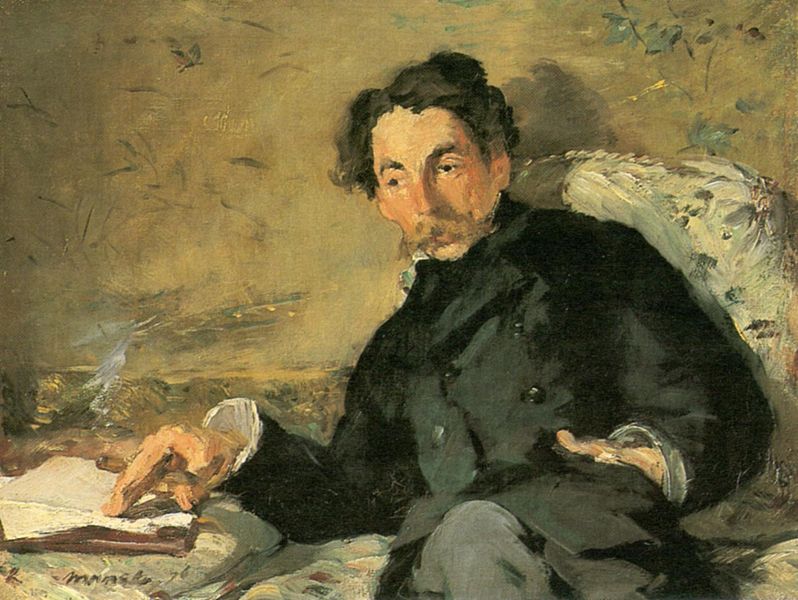
Titel: Portrait de Stéphane Mallarmé
Künstler: Édouard Manet
Standort: Paris
Institution: Musée d'Orsay
Schlagwörter: baum, berg, blätter, dunkel, feder, gemälde, hand, mann, schatten, vogel, weiß, wolken, gelb, grün, impressionismus, ocker, sitzen, blumen, braun, bunt, daumen, dunkelbraun, finger, frankreich, frisur, grau, haar, hell, hintergrund, licht, mund, nase, ohr, orange, rücken, schwarz, stirn, stuhl, tisch, türkis, blick, blüten, rot, beige, malerei, muster, alt, anzug, bart, hemd, hose, jacke, schnurrbart, wand, augen, gesicht, inkarnat, kragen, mensch, stein, ärmel, bildnis, hals, herr, hände, innenraum, portrait, porträt, signatur, öl, natur, pastos, rauch, haare, mantel, pose, sessel, sitzend, innen, augenbrauen, frontal, kinn, knopf, kontrast, locken, ohren, rosa, scheitel, beine, schrift, wangen, papier, sofa, ecke, liegen, sitz, fels, französisch, lehnen, querformat, kissen, frack, schnäuzer, duktus, schnurbart, tapete, impressionistisch, rauchen, zigarre, dichter, brauen, pupillen, floral, lesen, manet, bett, nachdenklich, knie, zeigen, knöpfe, nachdenken, gehrock, revers, schnauzbart, schnauzer, selbstporträt, jacket, courbet, buch, denken, lehnstuhl, münchen, dreiviertel, seite, uniform, buchstaben, schriftsteller, selbstbildnis, literat, manschette, manschetten, tasche, flora, schmetterling, älter, nietzsche, stift, poster, musterung, seiten, verschwommen, männlich, zigarette, brief, raucher, fauna, manteltasche, buck, blaue hose, geknöpft, doktor, franzose, innehalten, blättern, lektüre, jackentasche, expresionismus, faune, tagebuch, hellhäutig, gau, liest, schurrbart, zweireiher, schauzbart, eingesteckt, eduard, rocktasche, selbstbild, knöpge, knopg, scnurrbart, intellektuell, edouard, manntel, edoard, manteltache, seese, ältlich, gelbe wand, tascge, wo ist die linke hand?, zigarre im bett, komischer schnauzer, erschöpftheit, tagebucg